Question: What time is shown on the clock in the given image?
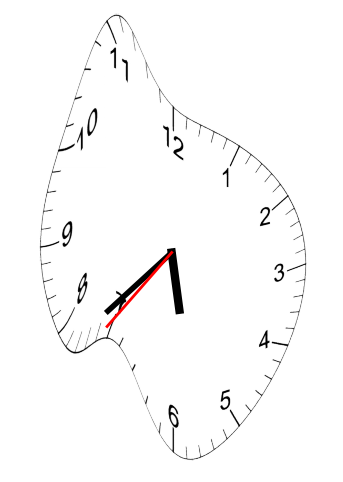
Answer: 05:37:36